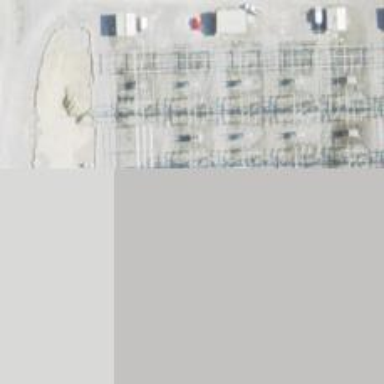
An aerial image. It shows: Switch used for power control.